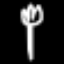
Label: fork